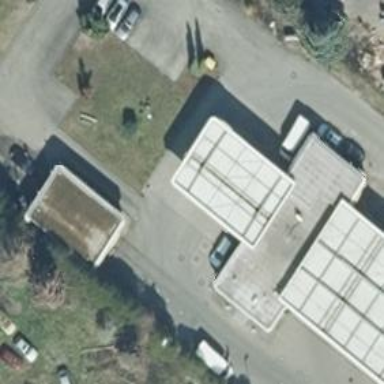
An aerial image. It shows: Flat metal roof on white building.